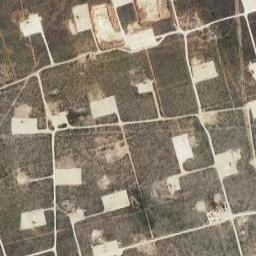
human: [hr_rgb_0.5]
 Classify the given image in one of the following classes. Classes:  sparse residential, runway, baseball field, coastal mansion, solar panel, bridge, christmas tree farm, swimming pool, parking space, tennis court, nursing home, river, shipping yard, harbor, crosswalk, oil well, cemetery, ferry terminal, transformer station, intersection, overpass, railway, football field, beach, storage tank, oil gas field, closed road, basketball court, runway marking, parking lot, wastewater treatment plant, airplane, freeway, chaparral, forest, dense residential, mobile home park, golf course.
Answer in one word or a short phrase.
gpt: oil gas field